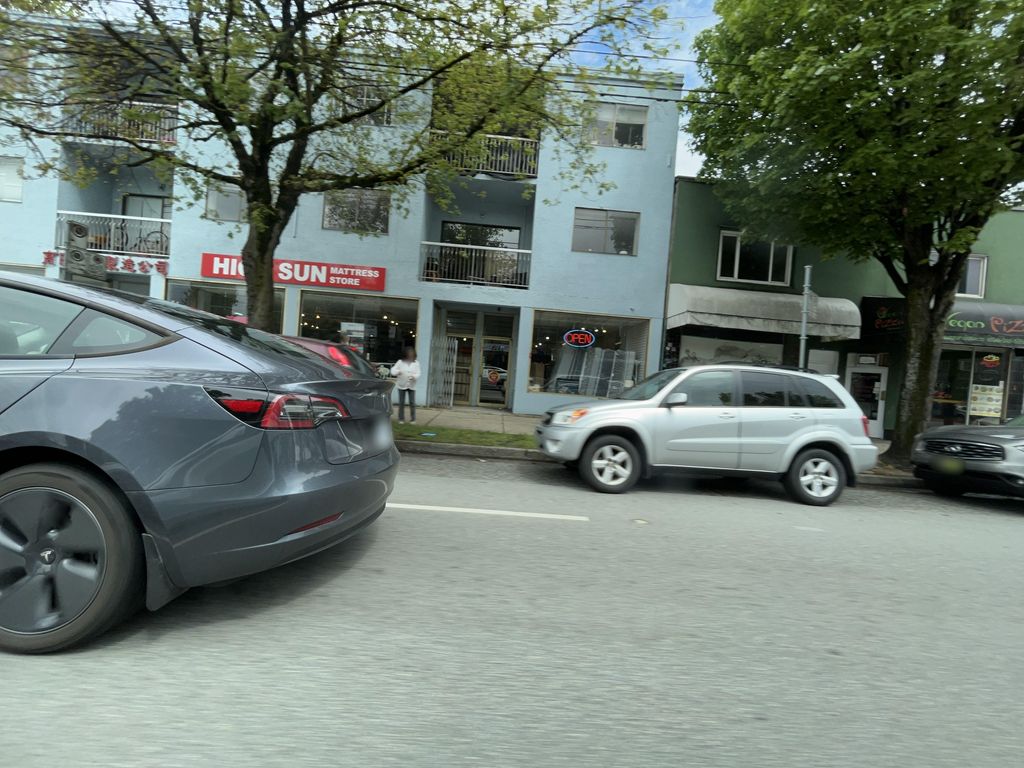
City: vancouver